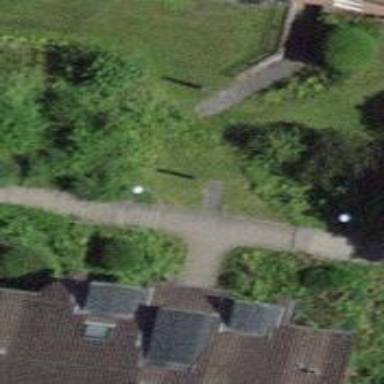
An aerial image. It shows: Paved steps.